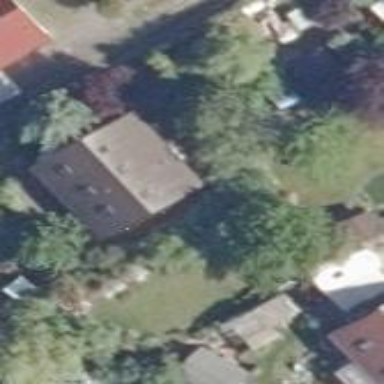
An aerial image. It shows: Simple and straightforward house.